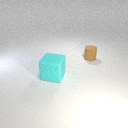
large cyan rubber cube to the left of small brown rubber cylinder